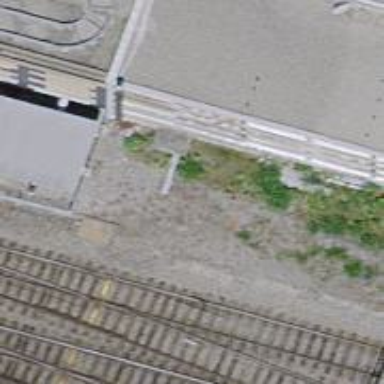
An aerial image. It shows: Abandoned railway.